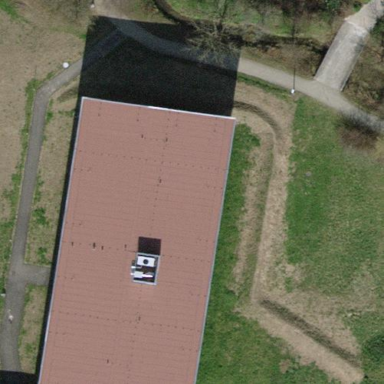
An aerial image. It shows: School building.